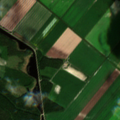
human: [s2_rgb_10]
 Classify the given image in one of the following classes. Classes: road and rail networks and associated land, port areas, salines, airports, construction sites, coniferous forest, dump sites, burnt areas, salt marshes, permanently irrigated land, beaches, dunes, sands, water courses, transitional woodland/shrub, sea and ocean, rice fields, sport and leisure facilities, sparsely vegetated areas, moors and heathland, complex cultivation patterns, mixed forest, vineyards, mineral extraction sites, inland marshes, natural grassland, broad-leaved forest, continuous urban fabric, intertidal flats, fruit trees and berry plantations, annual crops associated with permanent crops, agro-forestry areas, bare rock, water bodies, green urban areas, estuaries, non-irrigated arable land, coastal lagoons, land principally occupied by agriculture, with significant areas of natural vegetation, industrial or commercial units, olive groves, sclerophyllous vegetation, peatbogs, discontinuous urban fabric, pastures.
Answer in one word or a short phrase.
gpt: non-irrigated arable land, coniferous forest, mixed forest, transitional woodland/shrub